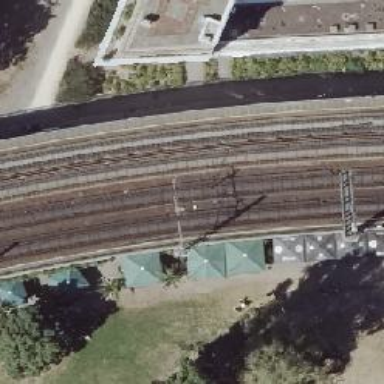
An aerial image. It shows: Viaduct bridge carrying electrified light rail. The railway is built with ballastless technology.